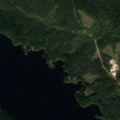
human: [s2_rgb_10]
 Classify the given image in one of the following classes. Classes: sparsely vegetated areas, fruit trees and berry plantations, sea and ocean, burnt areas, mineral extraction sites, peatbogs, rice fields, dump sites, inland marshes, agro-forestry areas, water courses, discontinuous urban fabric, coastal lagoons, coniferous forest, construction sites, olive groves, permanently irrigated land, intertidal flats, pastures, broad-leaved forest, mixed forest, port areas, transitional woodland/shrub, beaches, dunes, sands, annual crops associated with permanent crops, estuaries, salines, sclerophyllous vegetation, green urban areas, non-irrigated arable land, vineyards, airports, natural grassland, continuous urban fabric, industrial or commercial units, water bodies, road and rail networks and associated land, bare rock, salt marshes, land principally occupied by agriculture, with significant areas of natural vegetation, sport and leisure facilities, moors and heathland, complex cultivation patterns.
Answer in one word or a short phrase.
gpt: coniferous forest, mixed forest, water bodies